Question: I'm trying to create my first project by typing in 'THEFULLPATH\django-admin.py startproject mysite' but its not working. No 'mysite' directory created in my current directory. Instead it gives me a list of commands that is available with django-admin.py. See the below screenshot for more details.

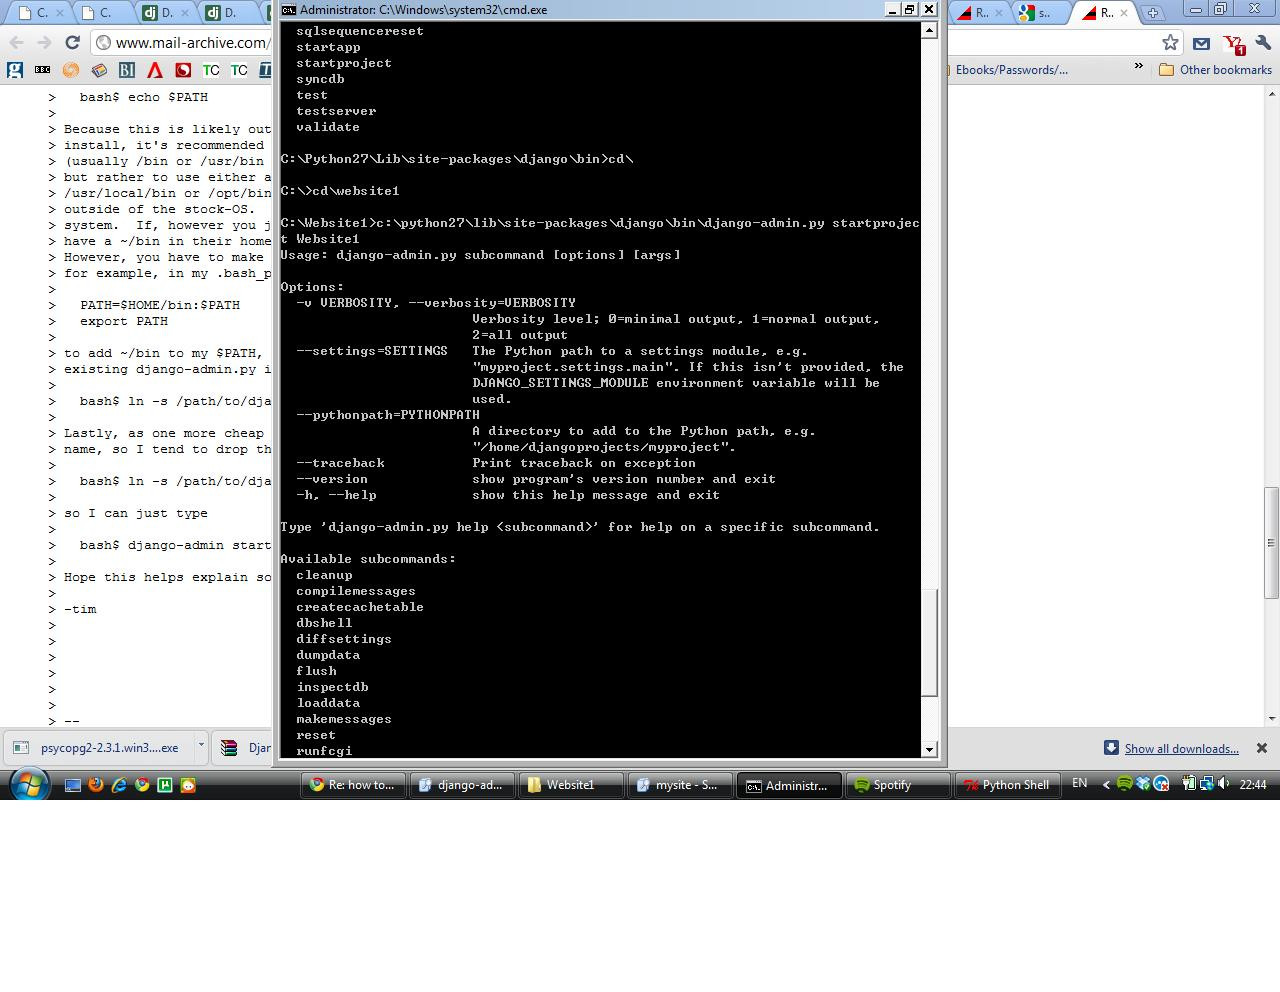
Answer: You need to specifically run the script with python, so:
'''
python django-admin.py startproject
'''
I'm not sure why it behaves like this, and it sure is annoying..